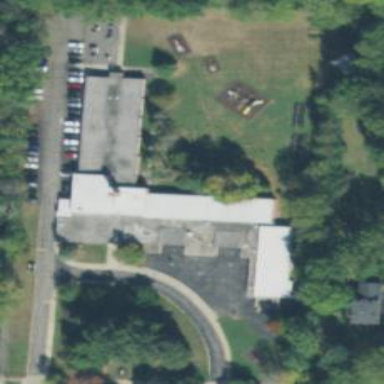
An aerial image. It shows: School.